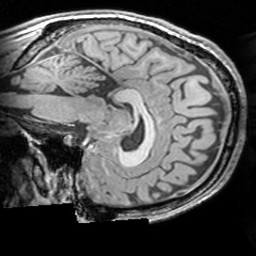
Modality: T1w
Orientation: sagittal
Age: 27
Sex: male
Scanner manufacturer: siemens
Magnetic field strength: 3 T
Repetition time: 1.63 s
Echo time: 0.00311 s